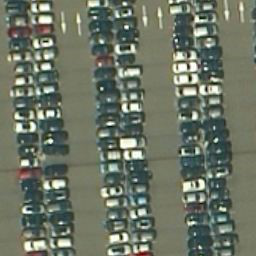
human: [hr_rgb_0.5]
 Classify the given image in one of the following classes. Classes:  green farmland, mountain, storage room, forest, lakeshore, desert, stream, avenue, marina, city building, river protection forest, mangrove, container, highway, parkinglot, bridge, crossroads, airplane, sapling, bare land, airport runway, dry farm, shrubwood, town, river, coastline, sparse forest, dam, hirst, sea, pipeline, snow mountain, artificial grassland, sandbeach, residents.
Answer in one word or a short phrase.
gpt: parkinglot